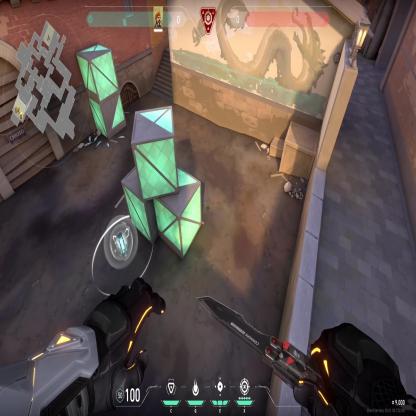
Label: planted spike